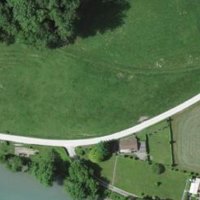
EUNIS habitat code: 24
Species observed at this site:
Prunella vulgaris
Achillea millefolium
Daucus carota